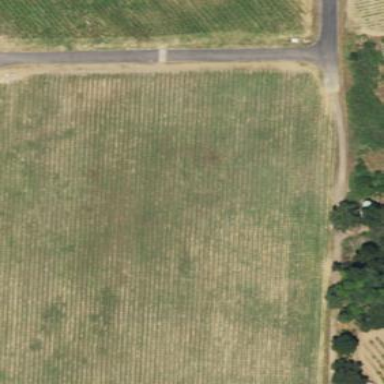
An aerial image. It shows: Unique farmland featuring vineyard where grapes are grown.